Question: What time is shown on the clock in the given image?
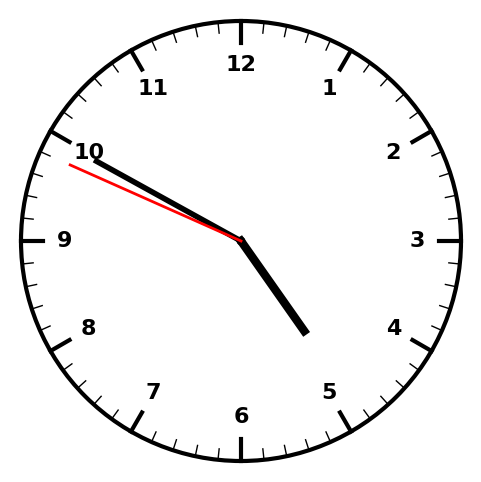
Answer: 04:49:49